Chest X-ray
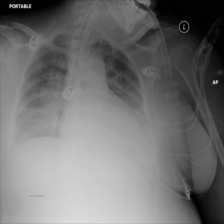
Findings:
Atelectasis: negative
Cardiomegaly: negative
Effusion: positive
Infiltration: negative
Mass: negative
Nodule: negative
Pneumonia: negative
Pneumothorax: negative
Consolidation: negative
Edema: positive
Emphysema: negative
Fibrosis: negative
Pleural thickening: negative
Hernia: negative